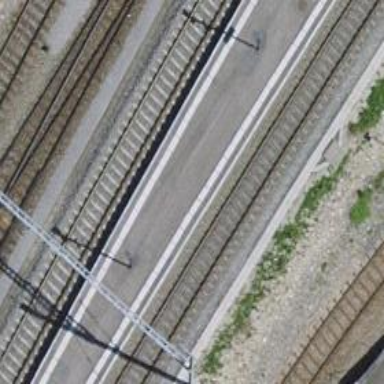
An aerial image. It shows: Platform edge at railway station.